Interaction volume radius: 10 \u00c5
Interaction volume height: 10 \u00c5
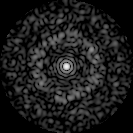
Disorder parameter: 0.8288